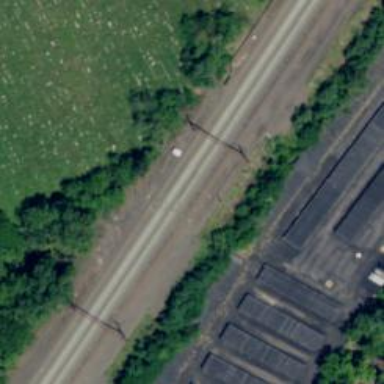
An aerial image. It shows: Railway siding with rails.